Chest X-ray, PA view. Patient: 55 years old, sex M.
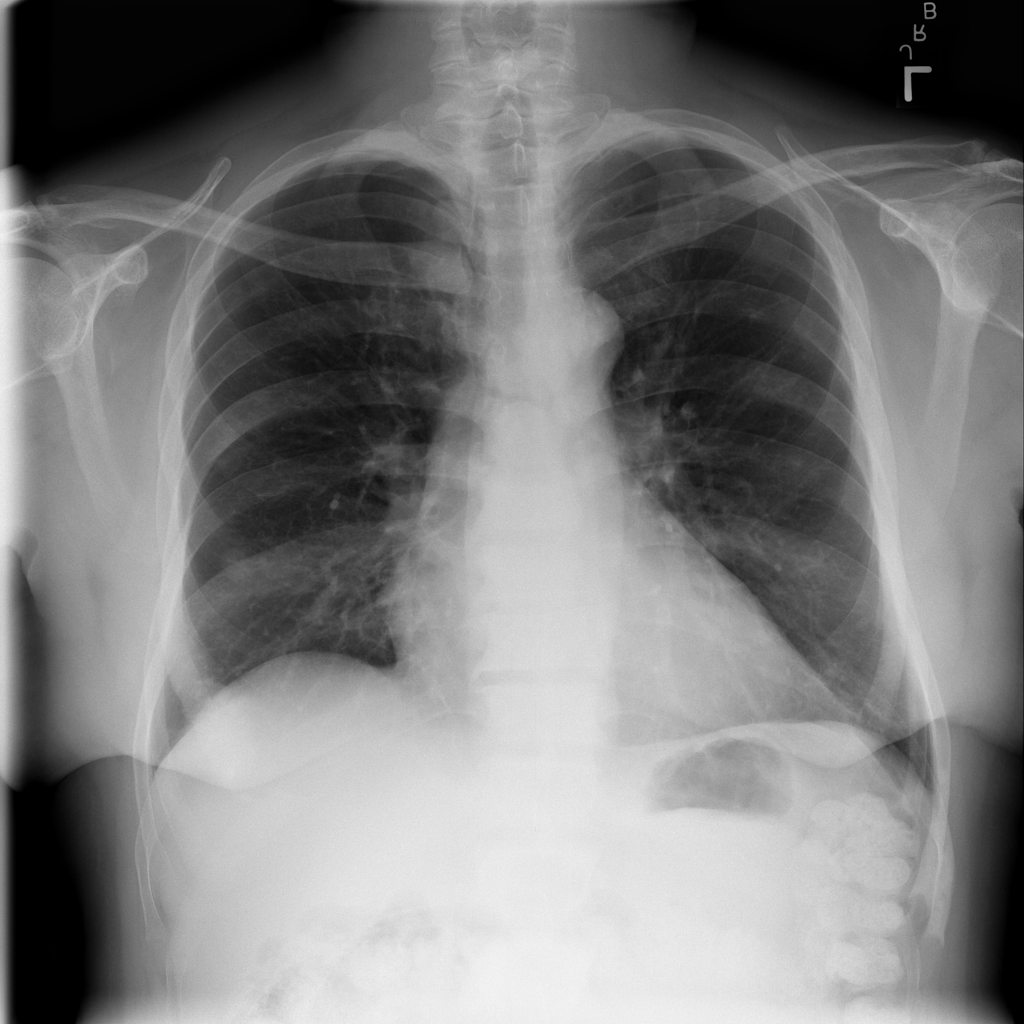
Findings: Nodule